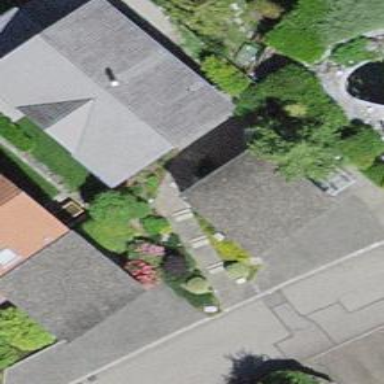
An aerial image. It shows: Garage building.